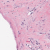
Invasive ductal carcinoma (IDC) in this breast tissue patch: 0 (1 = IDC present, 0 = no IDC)